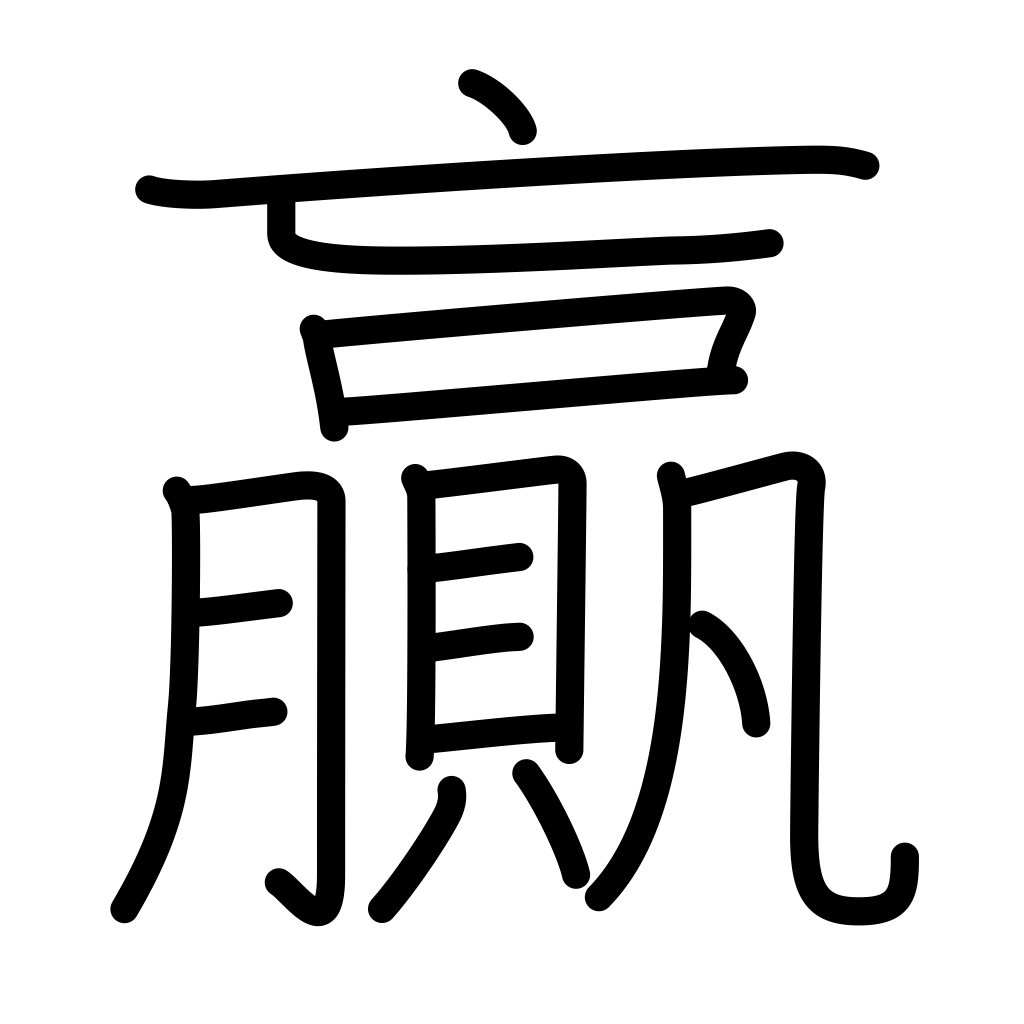
Meaning: victory, surplus